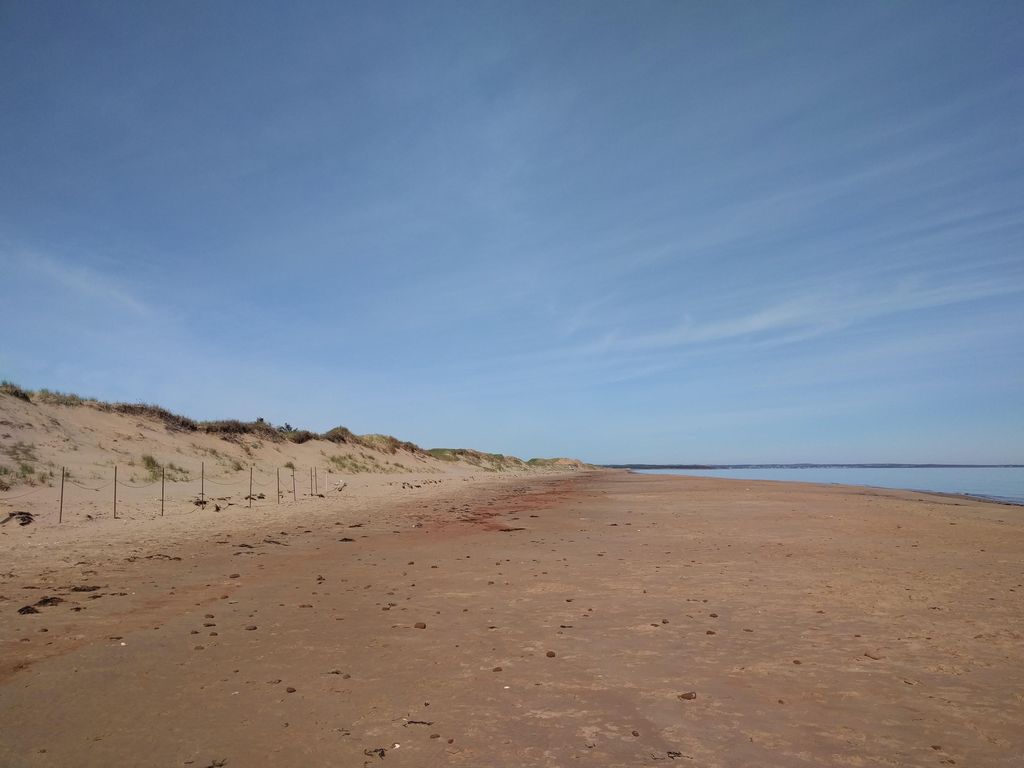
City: charlottetown